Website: crate-barrel
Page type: customer-info-address
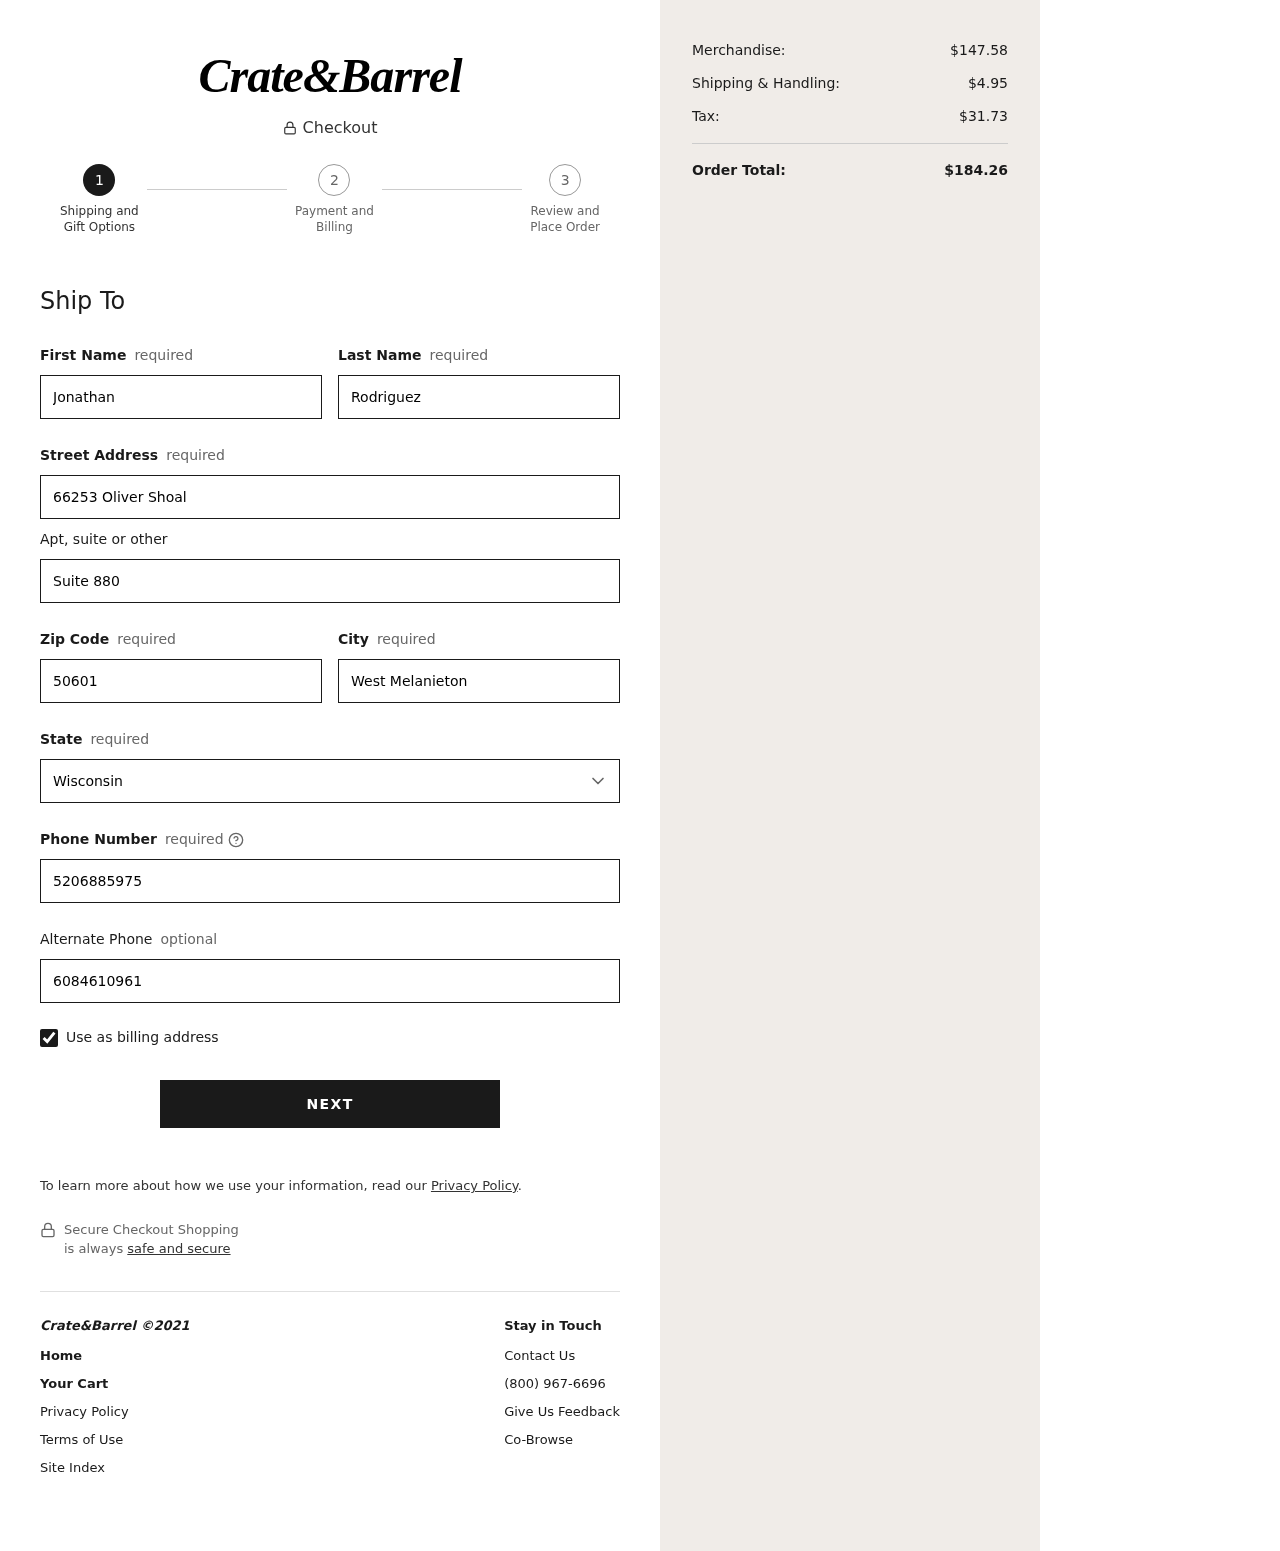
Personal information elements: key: PII_STATE
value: Wisconsin
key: PII_FIRSTNAME
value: Jonathan
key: PII_LASTNAME
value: Rodriguez
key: PII_STREET
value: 66253 Oliver Shoal
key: PII_STREET2
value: Suite 880
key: PII_POSTCODE
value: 50601
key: PII_CITY
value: West Melanieton
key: PII_PHONE
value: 5206885975
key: PII_PHONE_ALT
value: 6084610961
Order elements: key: ORDER_SUBTOTAL
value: $147.58
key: ORDER_SHIPPING_COST
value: $4.95
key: ORDER_TAX
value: $31.73
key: ORDER_TOTAL
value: $184.26